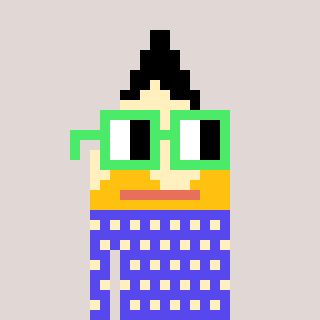
a pixel art character with square light green glasses, a pencil-shaped head and a computerblue-colored body on a warm background